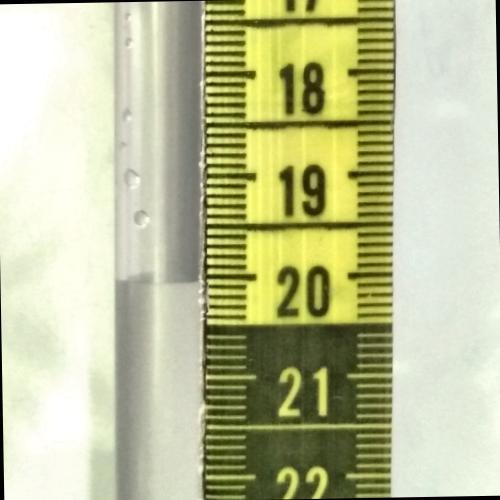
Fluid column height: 20.1 cm